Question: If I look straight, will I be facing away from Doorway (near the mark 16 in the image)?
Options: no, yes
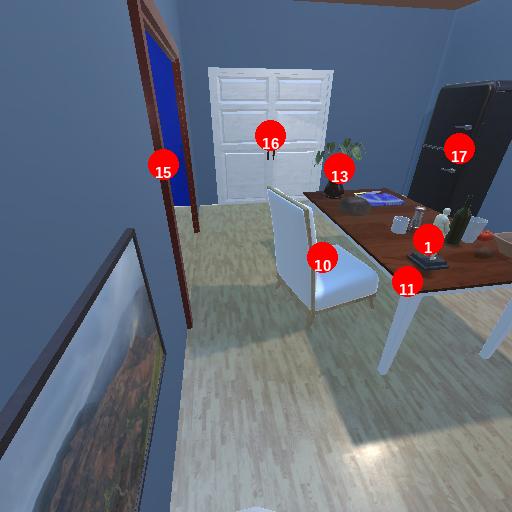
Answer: no